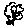
Label: flower